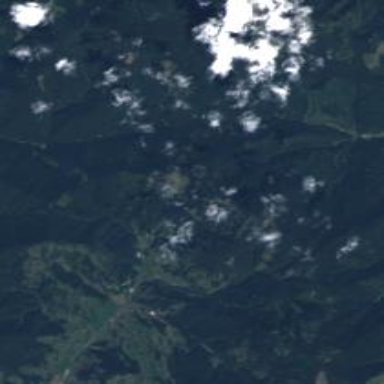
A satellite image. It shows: Coniferous forest area.